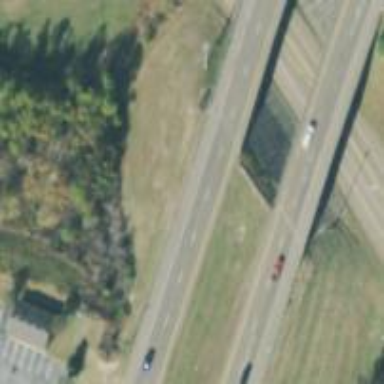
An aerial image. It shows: Trunk highway bridge with dual carriageway.